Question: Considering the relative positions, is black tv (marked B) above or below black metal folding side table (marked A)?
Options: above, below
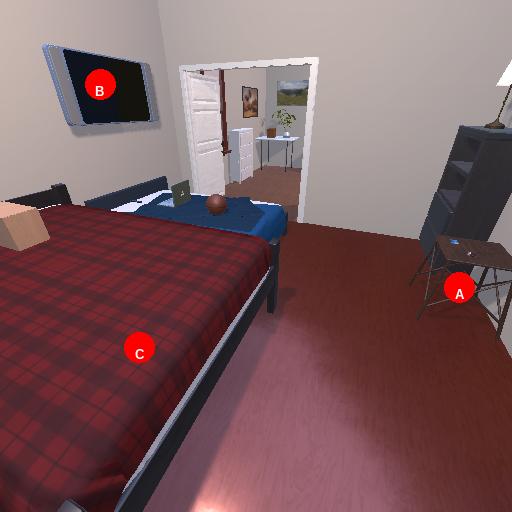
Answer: above